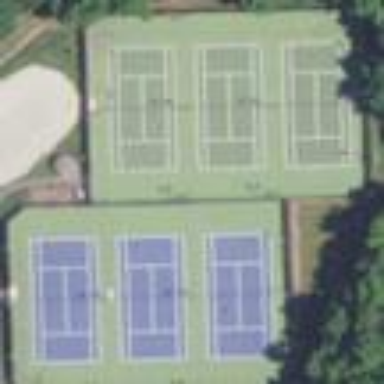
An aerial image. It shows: Tennis court on pitch designated for leisure land.